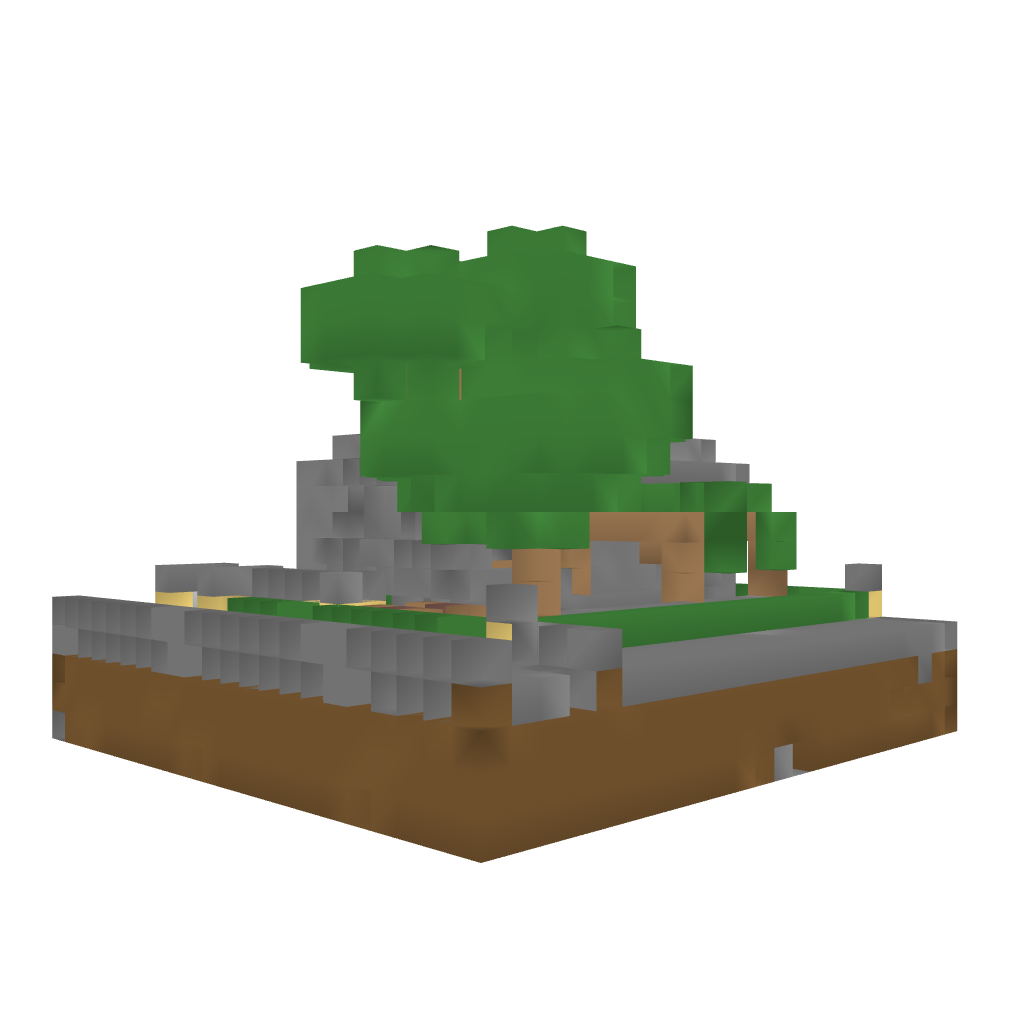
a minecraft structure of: Modern Holiday Mansion bad low quality